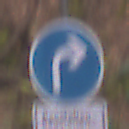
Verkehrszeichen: VorgeschriebeneFahrtrichtungRechts
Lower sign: SonstigeFahrzeugePersonengruppenFrei1
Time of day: Midday
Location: Outdoor (Nature)
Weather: Overcast
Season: Autumn
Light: Natural